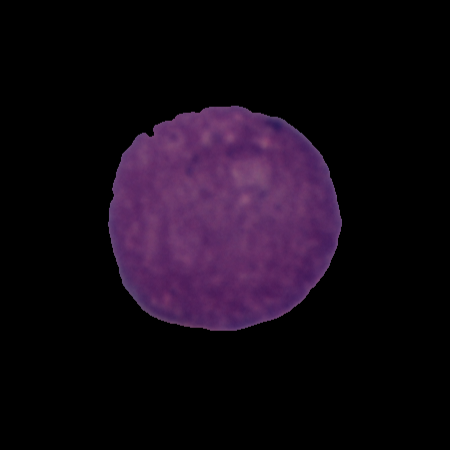
Label: cancer